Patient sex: M
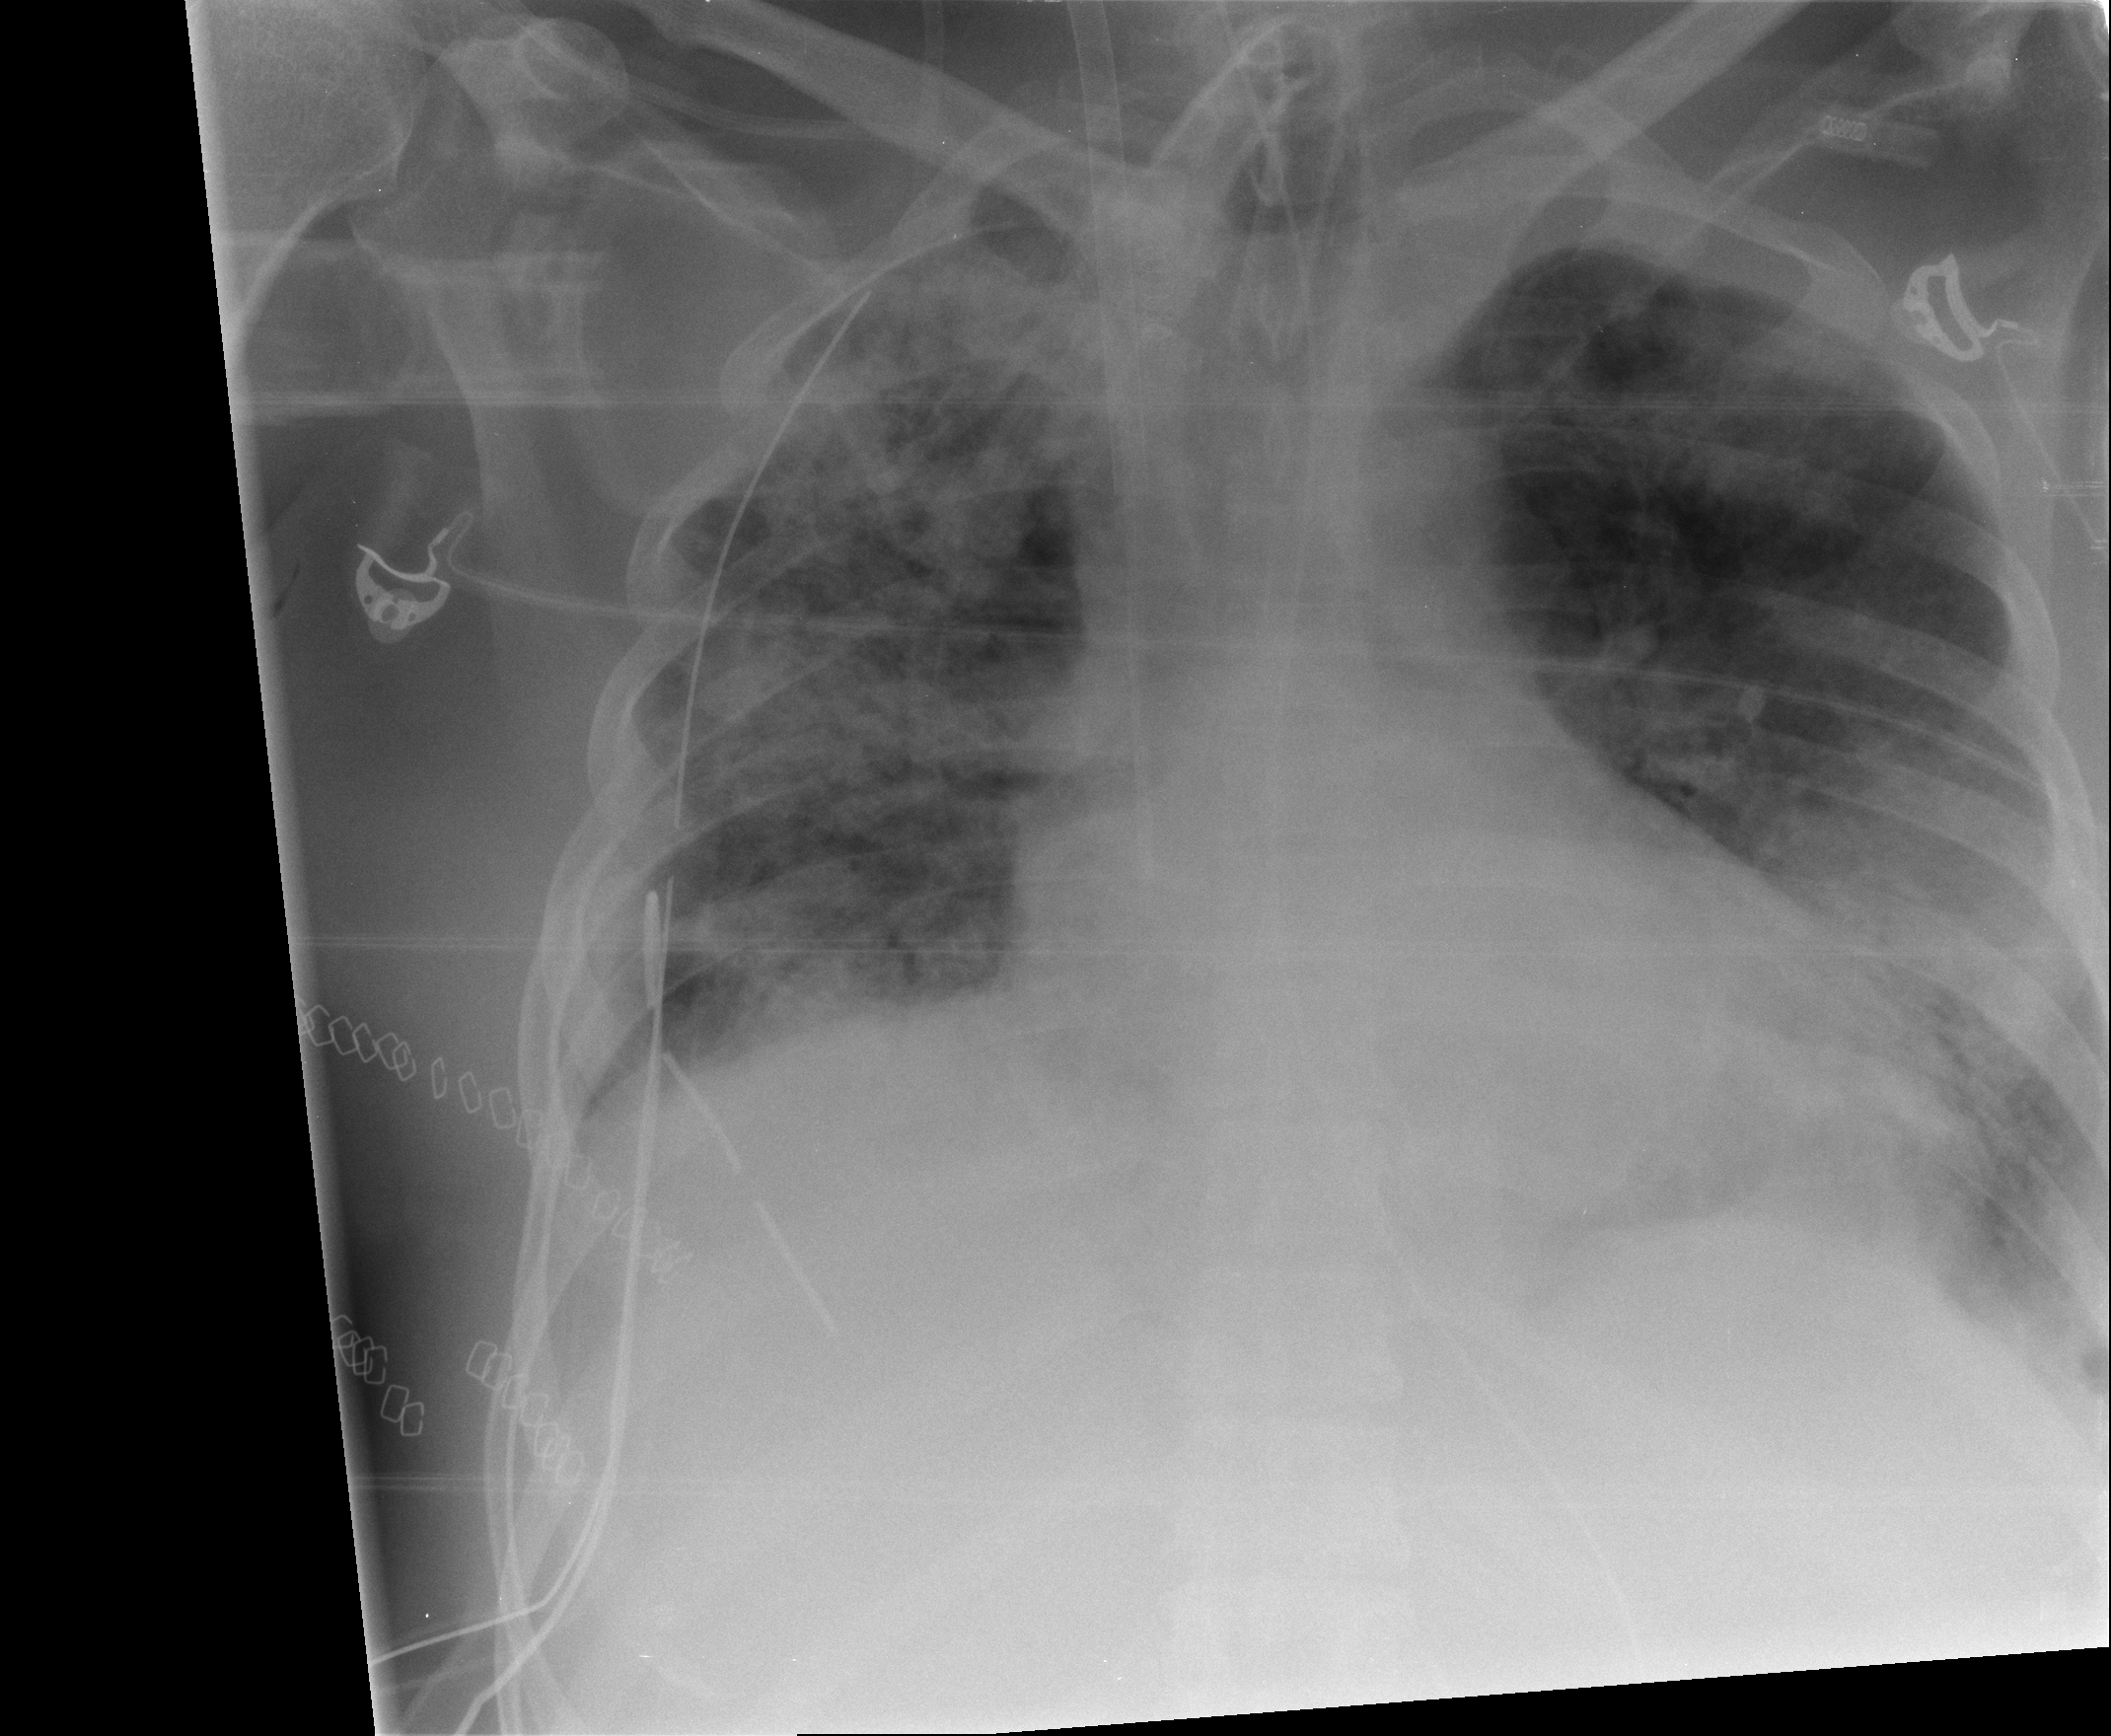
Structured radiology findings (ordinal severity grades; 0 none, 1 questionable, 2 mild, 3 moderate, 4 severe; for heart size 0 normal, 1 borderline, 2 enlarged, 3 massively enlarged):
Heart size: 0
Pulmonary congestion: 3
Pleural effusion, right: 0
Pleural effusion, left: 2
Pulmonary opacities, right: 3
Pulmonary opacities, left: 3
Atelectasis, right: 3
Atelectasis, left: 3